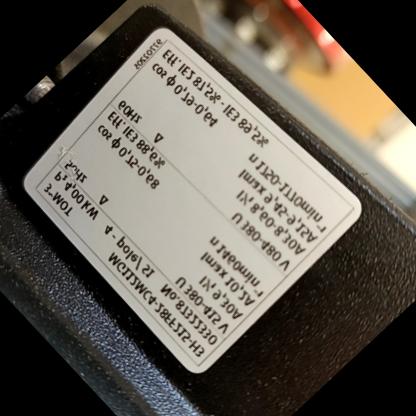
Klasa: tabliczka-znamionowa